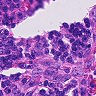
Metastatic tissue present: no